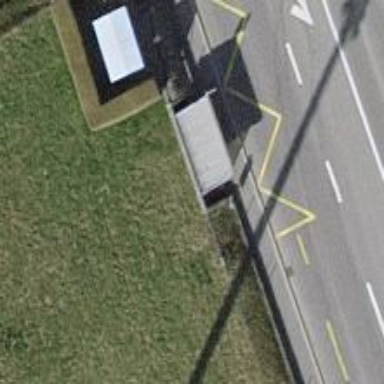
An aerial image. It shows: Bus stop with platform for public transport.